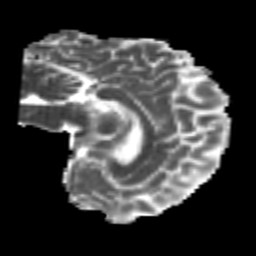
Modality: MD
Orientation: sagittal
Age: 22
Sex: male
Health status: healthy
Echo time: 0.074 s